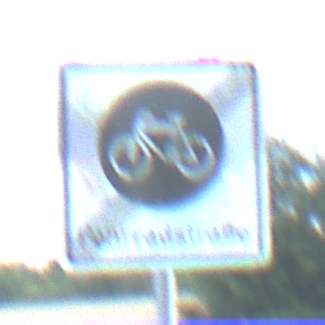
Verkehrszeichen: EndeFahrradstrasse
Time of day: MorningAfternoon
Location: Outdoor (Nature)
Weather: PartlyCloudy
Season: NotSpecified
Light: Natural